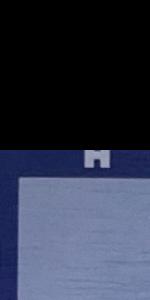
Label: Empty